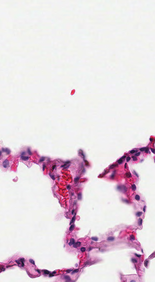
Tumor epithelial tissue: no
Tumor-associated stroma tissue: no
Normal tissue: yes